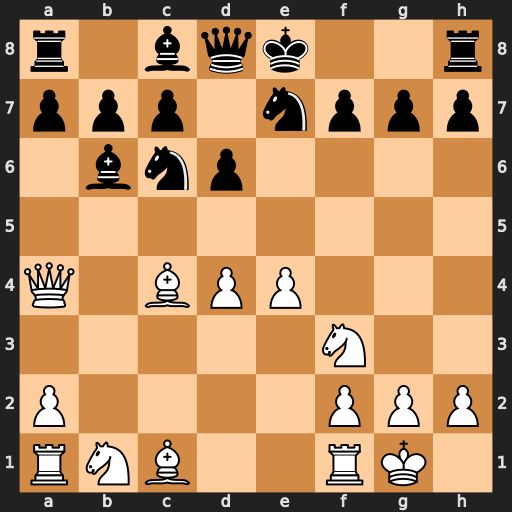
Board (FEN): r1bqk2r/ppp1nppp/1bnp4/8/Q1BPP3/5N2/P4PPP/RNB2RK1
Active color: w
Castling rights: kq
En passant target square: -
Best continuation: d5 O-O dxc6